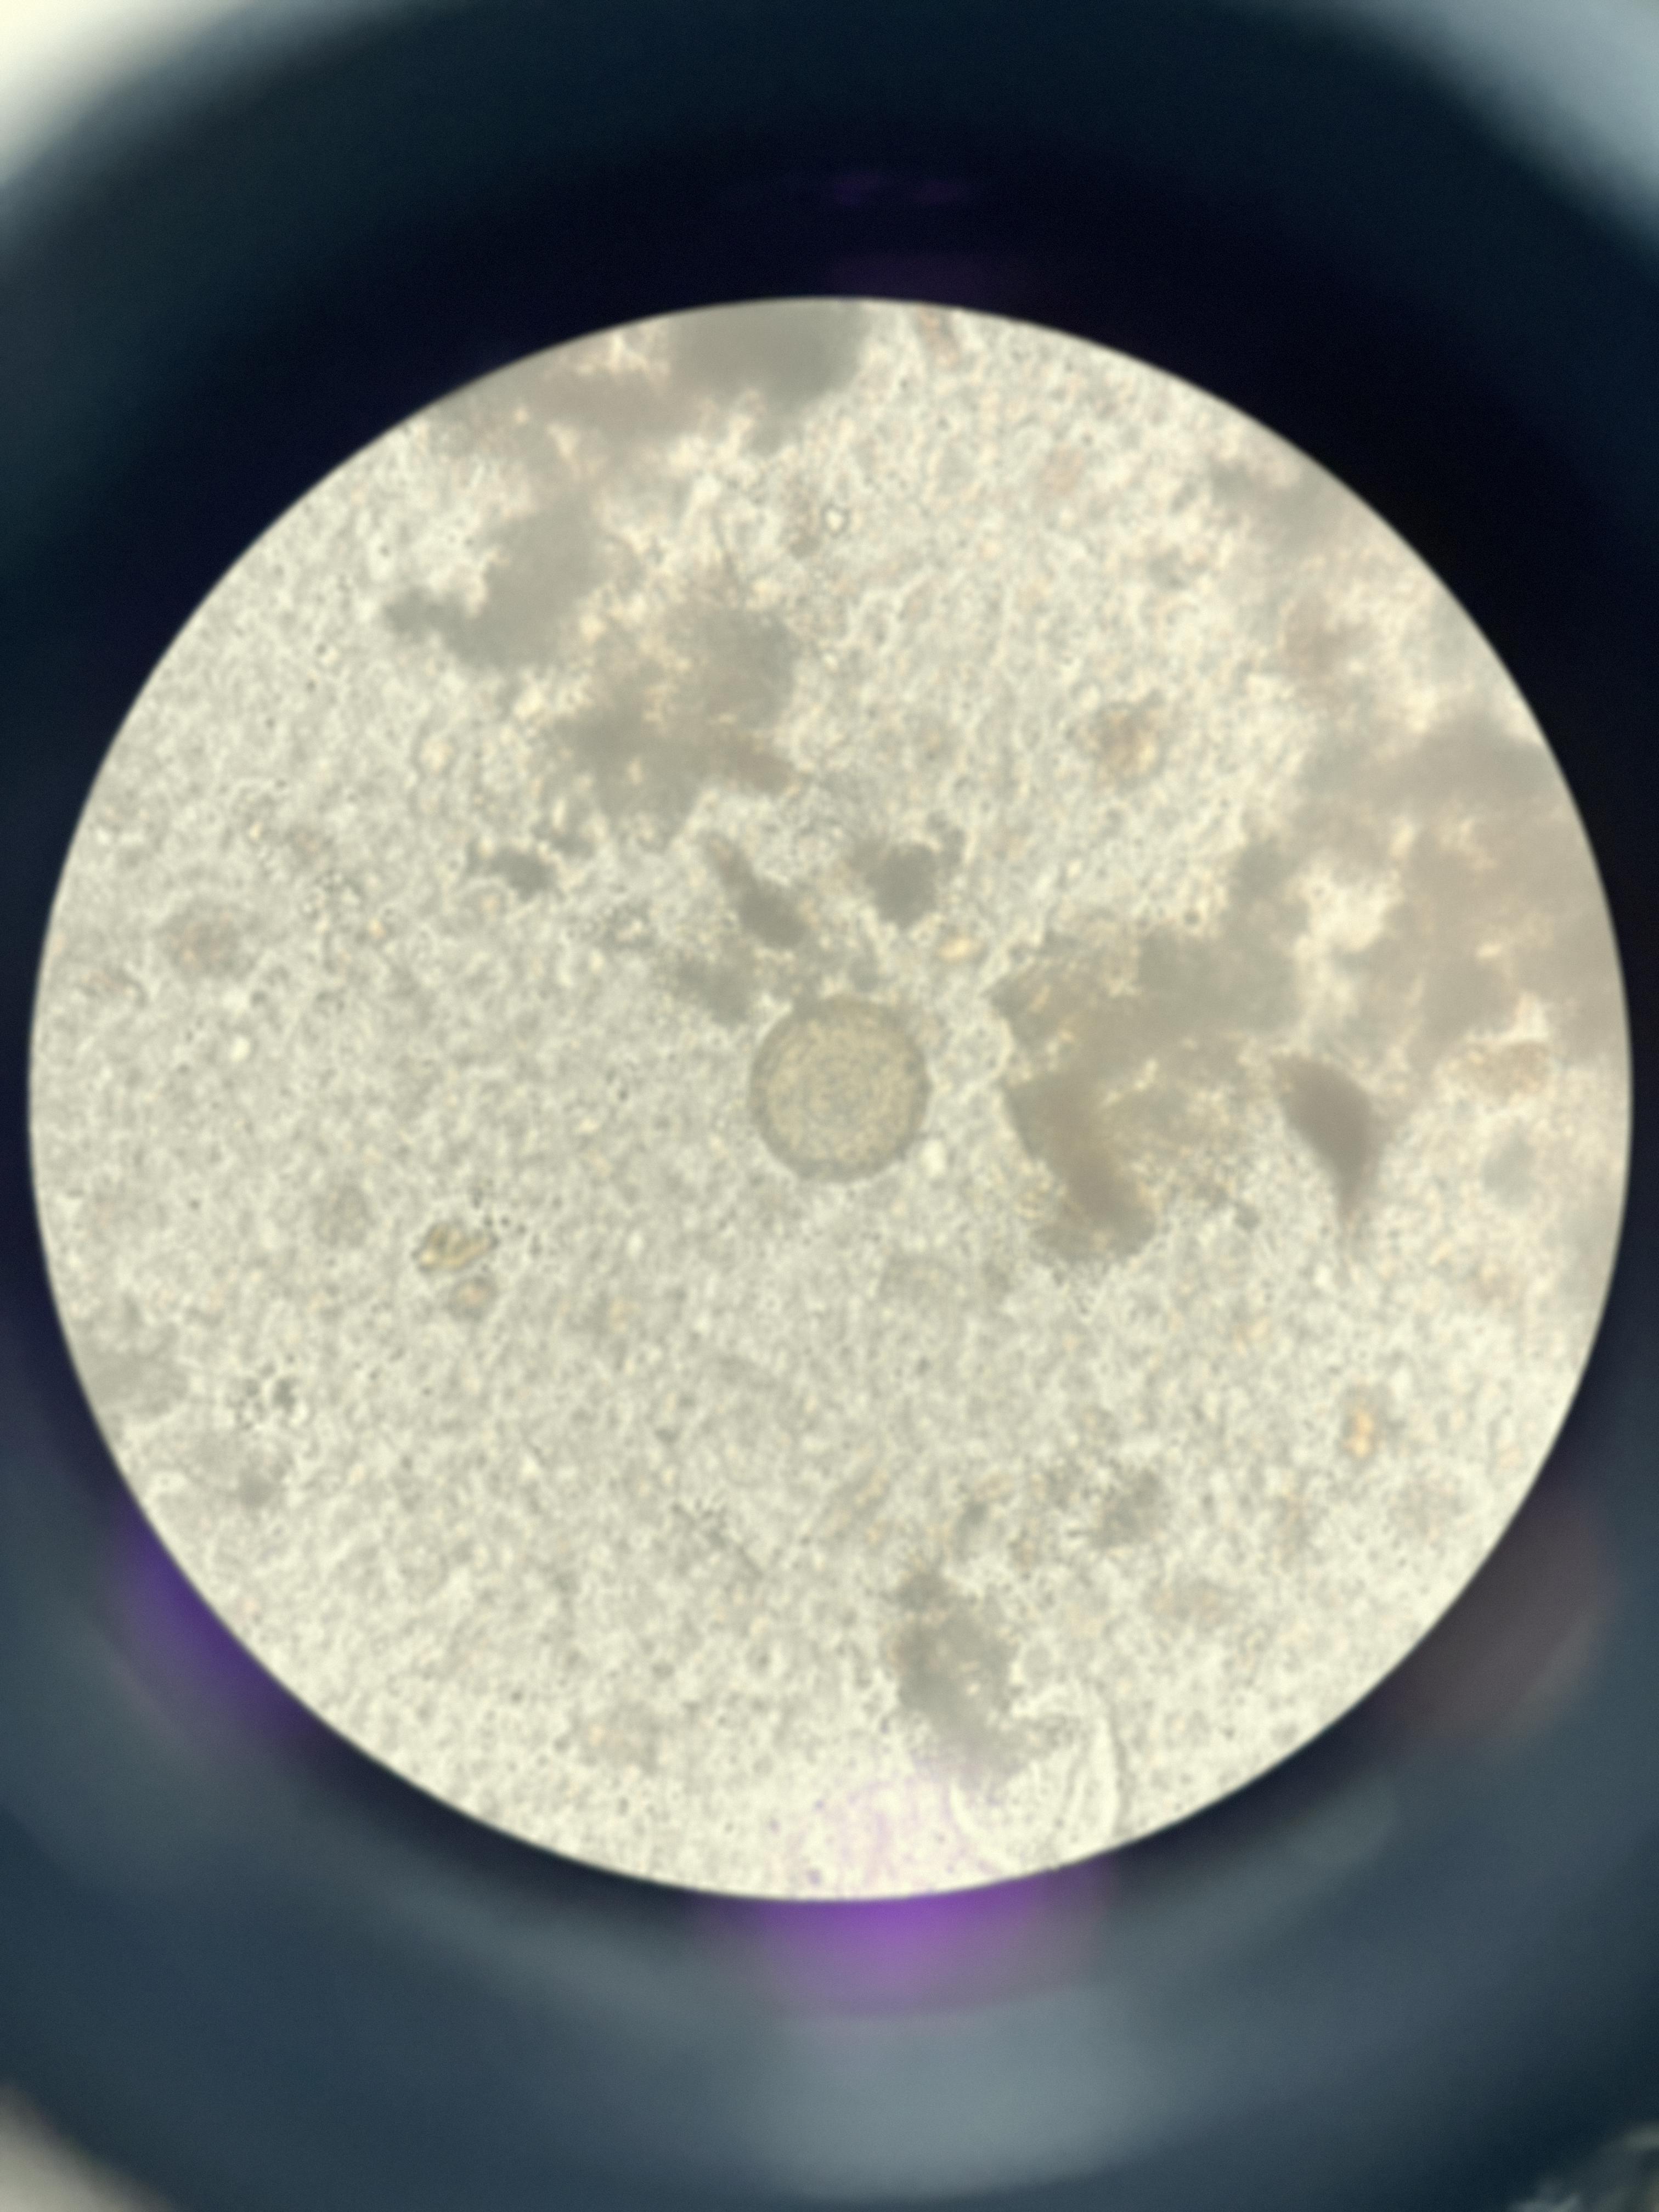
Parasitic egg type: Hymenolepis diminuta